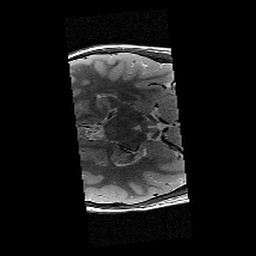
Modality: T2w
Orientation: axial
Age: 10
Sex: male
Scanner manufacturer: siemens
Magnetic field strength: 3 T
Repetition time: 9.23 s
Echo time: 0.067 s